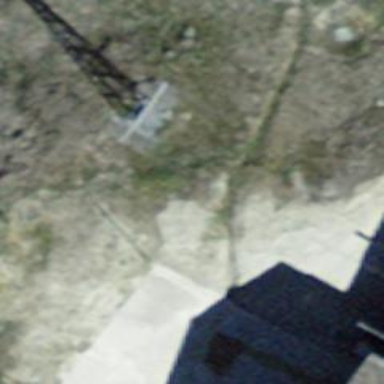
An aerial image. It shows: Pylon used for aerialway.